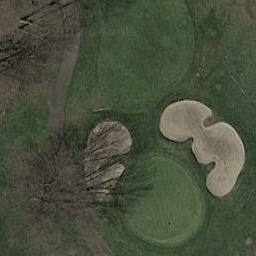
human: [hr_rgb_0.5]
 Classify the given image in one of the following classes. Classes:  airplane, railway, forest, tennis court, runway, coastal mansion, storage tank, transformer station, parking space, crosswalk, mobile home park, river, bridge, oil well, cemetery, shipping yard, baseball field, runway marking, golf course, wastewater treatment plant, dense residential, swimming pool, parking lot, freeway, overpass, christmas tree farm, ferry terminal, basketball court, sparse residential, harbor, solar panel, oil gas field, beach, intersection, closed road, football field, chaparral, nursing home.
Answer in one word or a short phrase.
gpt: golf course